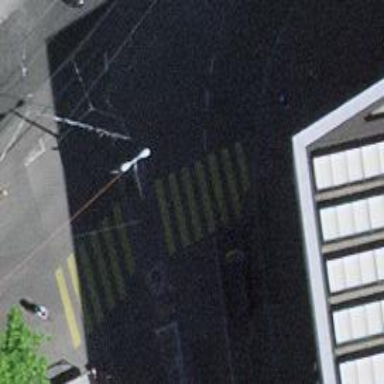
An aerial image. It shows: Secondary road with asphalt surface and sidewalks on both sides.